Field crop: maize
Growth stage: 2
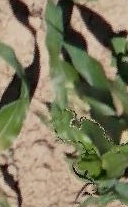
Species: maize